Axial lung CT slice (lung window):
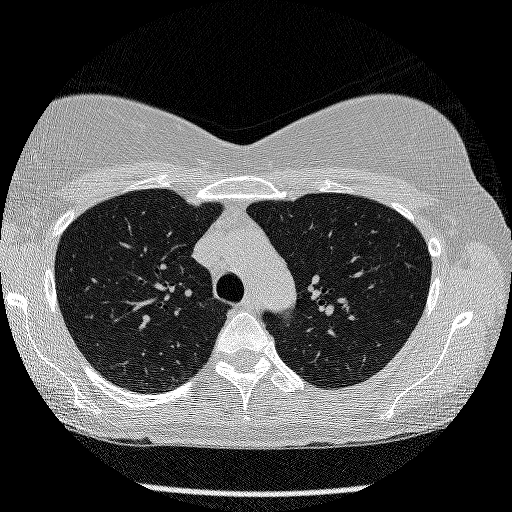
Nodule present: no